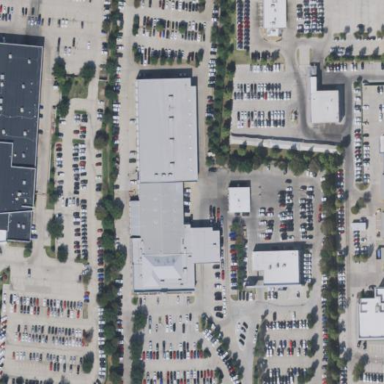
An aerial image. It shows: Commercial area.